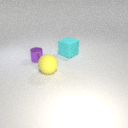
large yellow rubber sphere to the right of small purple metal cylinder